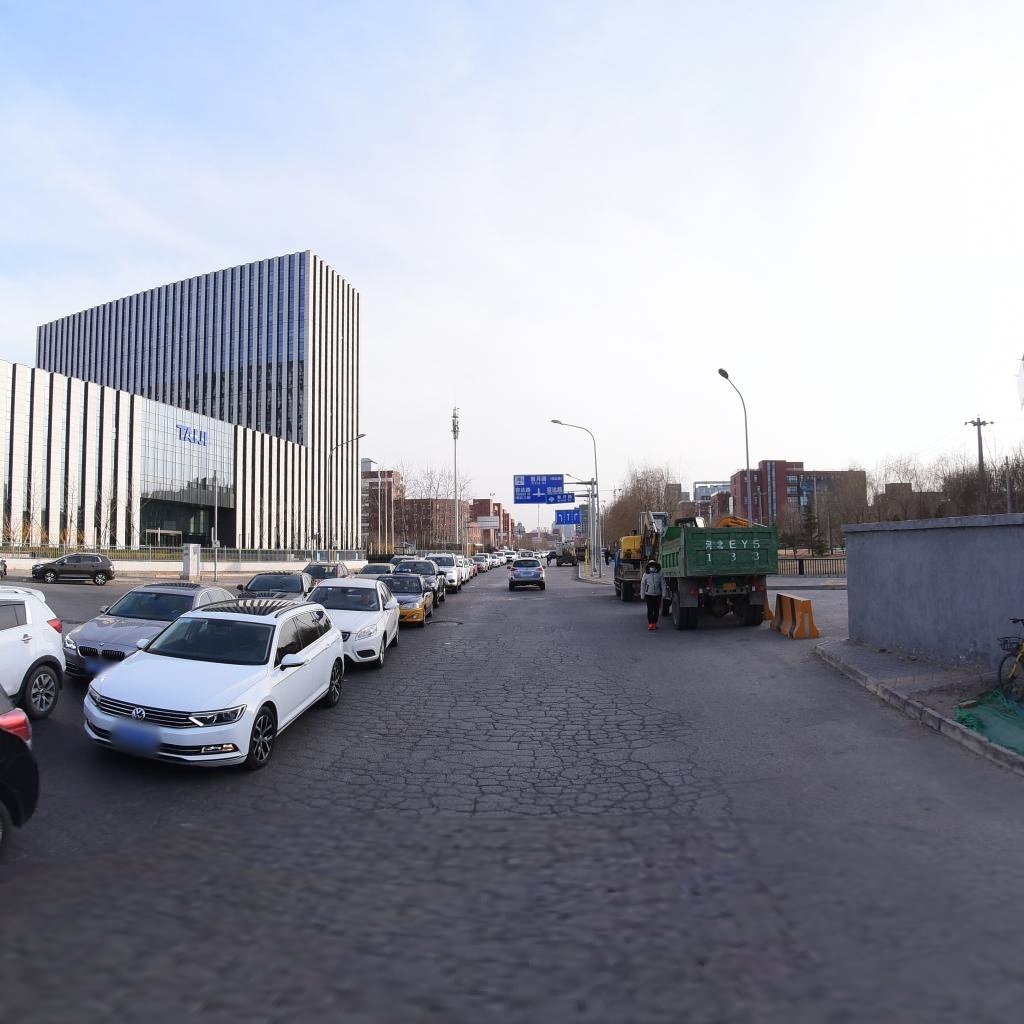
Region: Chaoyang
Road damage annotations: manhole cover, alligator crack